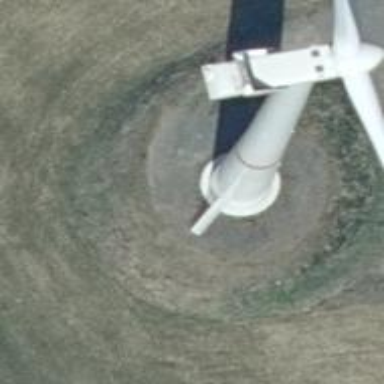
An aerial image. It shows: Wind power generator with wind turbines.